Question: I'm beginning in programming and I have an "asp.net mvc Web api" that provides Json that is consumed for an android application. The android app has a login, and a crud connected to a mssql server db. Now I want to build a web site/application that also consumes that json my question is if can I use the same asp mvc web api project and just added the views needed and consume the same ActionResults and methods of controllers and models respectively or must I create a new asp.net mvc project for the website. Other question is if the web application must consume its own methods that provides json from the web api or can consume the same data of the methods that uses the web api for the android application? mainly is a conceptual question what i'd like to know if can i use the same project in the following image for building the web Api and the web application (both in asp mvc) as asp mvc uses the same structure for building a web api and for a web application

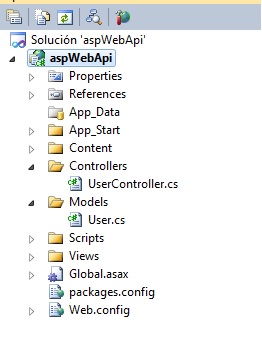
Answer: You should create another project, which will include a MVC application, which will not be a Web API.
These are 2 differents kind of projets and should be separated.
Exemple: <URL>
Here is another topic talking about the difference: <URL>
To answer the second part, What you could do is to access your Web API from your MVC application, that way it consumes the same data as the android app does.